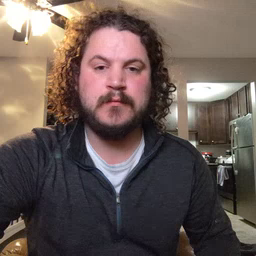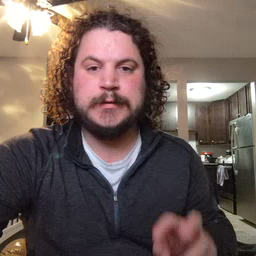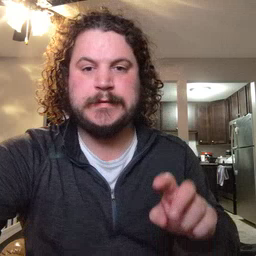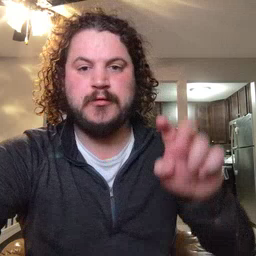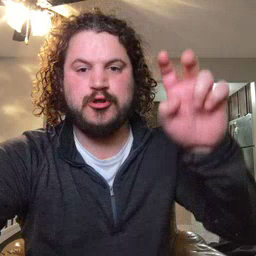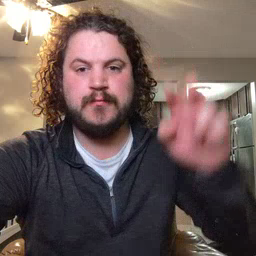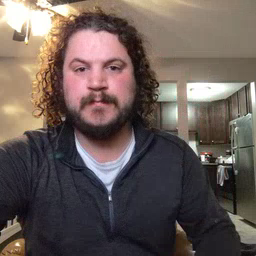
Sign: stairs